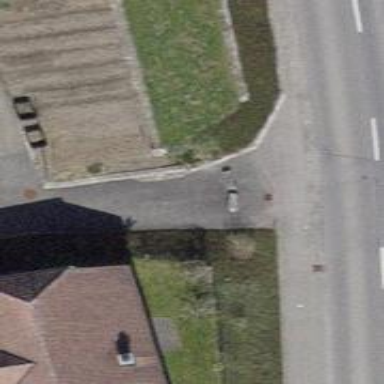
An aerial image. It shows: Block barrier.